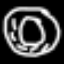
Label: donut